Question: I have a range and I want to count the number of times a value appears in column 1 and no values appear in the other 3 columns on the same row.
Here is an example of the data I'm working with:

So for this data the answer should be '4'.
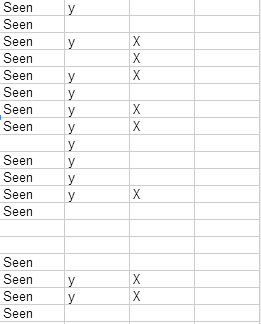
Answer: Please try:
'''
=COUNTIFS(A:A,"Seen",B:B,"",C:C,"")
'''